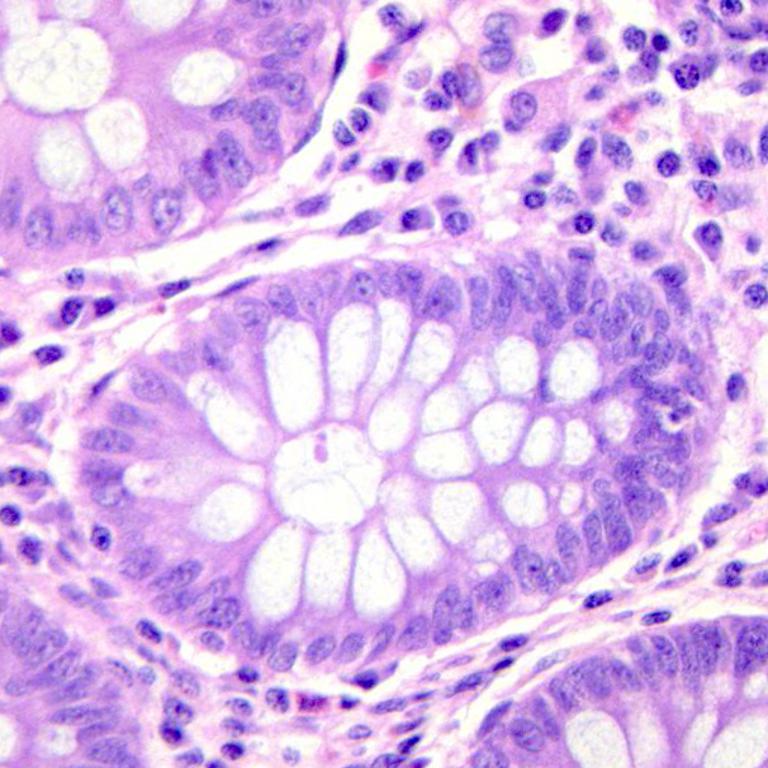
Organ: colon
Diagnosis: benign